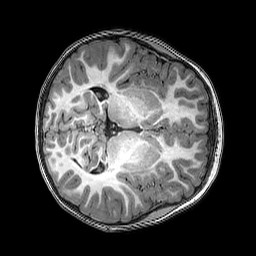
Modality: T1w
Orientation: axial
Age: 6
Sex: male
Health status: healthy